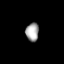
Tissue: lung
Cell type: T cells
Senescence score: 0.2102
Nuclear area (px): 236
Mean DAPI intensity: 165.271